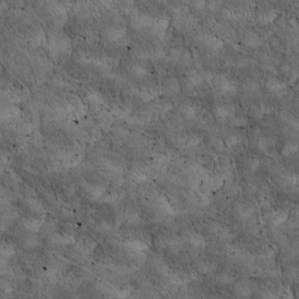
Label: non_frost